Question: I have an application that should display the residual error after calibrating some data. The main window is a matplotlib canvas which displays the raw and calibrated data (as defined below):
'''
# Begins the actual Application
class App():
def __init__(self,master):
self.fig = plt.Figure()
self.canvas = FigureCanvasTkAgg(self.fig, master = master)
self.toolbar = NavigationToolbar2TkAgg(self.canvas, root)
self.canvas.get_tk_widget().pack()
self.canvas.draw()
'''
The residual errors I wish to be displayed in a new window but so far I have only succeeded in the new plot being attached to the main window (see the image below this) at the bottom and I am not sure why or how to proceed from here.

My current code for the error plot is as follows (this function is a part of the 'Class App()':
'''
####################
# WORK IN PROGRESS #
####################
def displayError(self,errors):
""" This function displays a graph to show the error
after calibration.
"""
self.fig = plt.Figure()
self.canvas = FigureCanvasTkAgg(self.fig, master = root)
self.canvas.show()
self.canvas.get_tk_widget().pack()
x_array = []
y_array = []
labels = []
for counter,i in enumerate(errors):
x_array.append(counter)
labels.append(i[0])
y_array.append(i[2])
self.axes = self.fig.add_subplot(111)
self.axes.scatter(x_array,y_array)
self.axes.tick_params(axis='x',which='both',bottom='off',top='off',labelbottom='off')
self.axes.set_ylabel('Mass error (ppm)')
self.axes.hlines(0,x_array[1]-0.5,x_array[-1]+0.5)
self.axes.set_xlim(x_array[1]-0.5,x_array[-1]+0.5)
for counter,i in enumerate(errors):
self.axes.annotate(i[1],(x_array[counter]+0.1,y_array[counter]+0.1))
self.axes.vlines(x_array[counter],0,y_array[counter],linestyles='dashed')
#self.canvas.draw()
####################
# WORK IN PROGRESS #
####################
'''
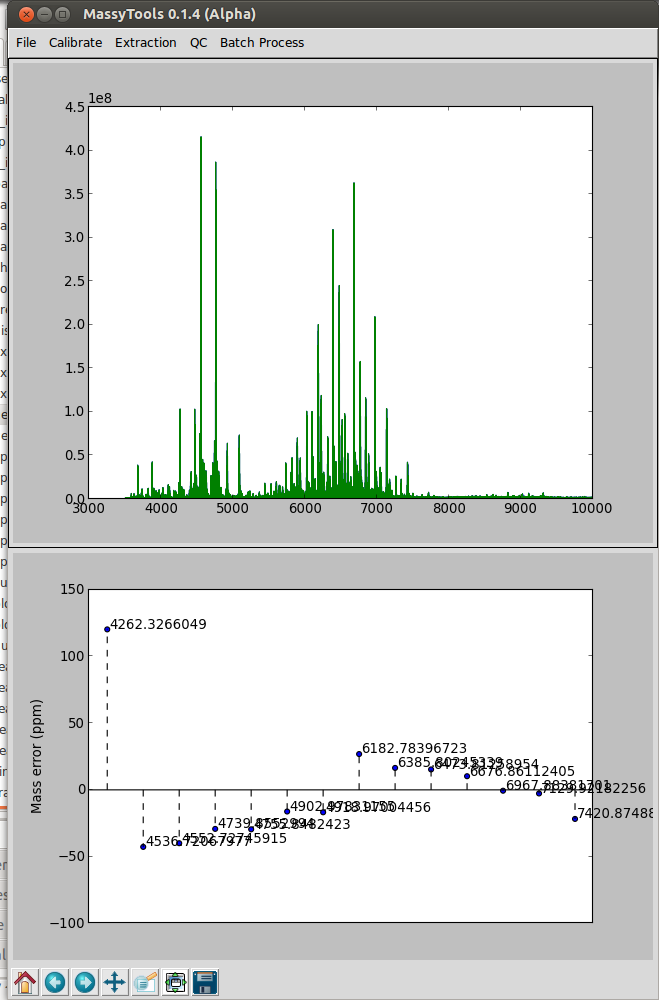
Answer: I think this is because your 'FigureCanvasTkAgg's both have the same 'master'. Can you spawn a new 'tk.Toplevel' for the second plot? i.e. it would be something like this:
'''
import matplotlib.pyplot as plt
from matplotlib.backends.backend_tkagg import FigureCanvasTkAgg
import numpy as np
import tkinter as tk
root = tk.Tk()
x = np.arange(0, 10, 1)
y = np.arange(0, 10, 1)
fig1 = plt.Figure()
canvas1 = FigureCanvasTkAgg(fig1, master=root)
canvas1.show()
canvas1.get_tk_widget().pack(side=tk.TOP, fill=tk.BOTH, expand=1.0)
ax = fig1.add_subplot(111)
ax.plot(x,y)
canvas1.draw()
root2 = tk.Toplevel()
fig2 = plt.Figure()
canvas2 = FigureCanvasTkAgg(fig2, master=root2)
canvas2.show()
canvas2.get_tk_widget().pack(side=tk.TOP, fill=tk.BOTH, expand=1.0)
ax = fig2.add_subplot(111)
ax.plot(x,2*y)
canvas2.draw()
'''
so the second window is a 'popup'.